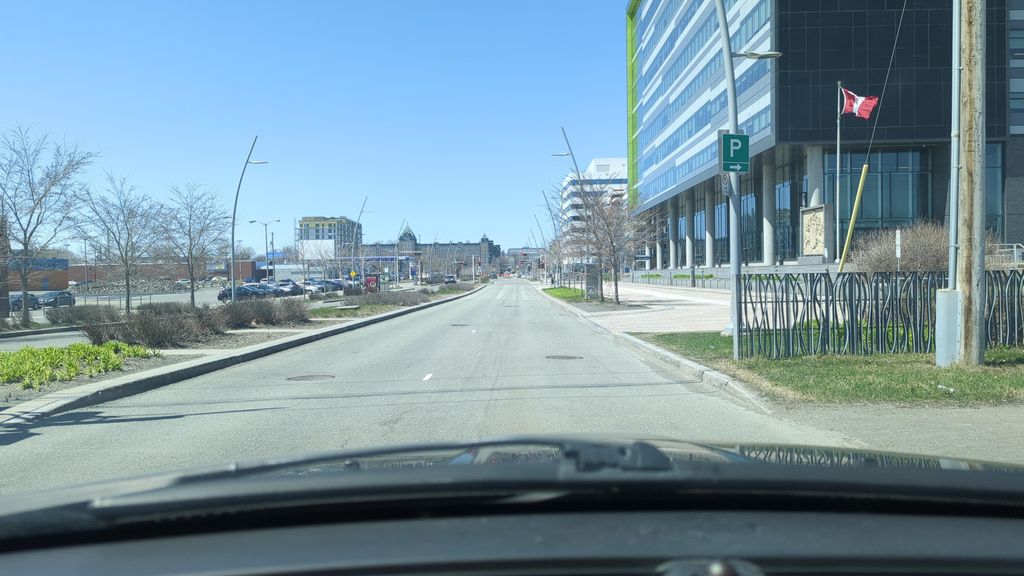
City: quebec_city